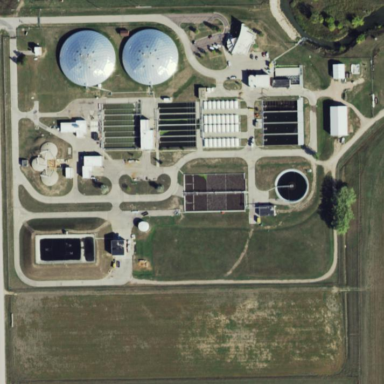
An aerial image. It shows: View of wastewater plant.